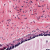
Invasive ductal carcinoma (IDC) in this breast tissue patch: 0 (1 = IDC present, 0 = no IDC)